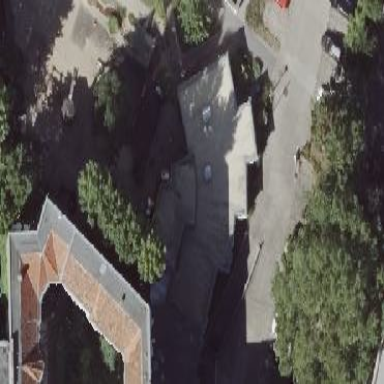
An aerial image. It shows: Kindergarten building.